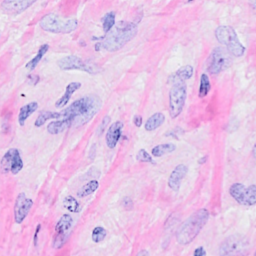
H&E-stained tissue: Breast